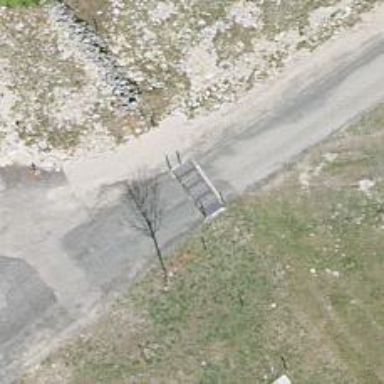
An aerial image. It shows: Cattle grid barrier.